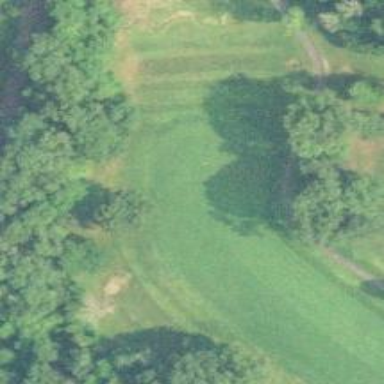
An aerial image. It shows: View of golf hole.